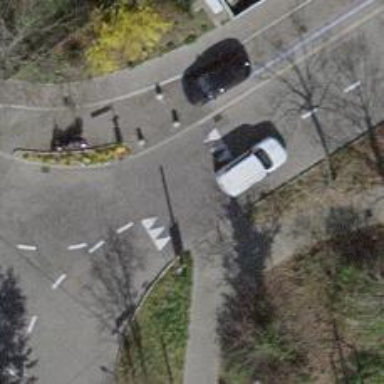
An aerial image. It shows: Unmarked crossing with traffic calming table.